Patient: sex F, age 41
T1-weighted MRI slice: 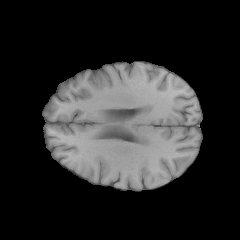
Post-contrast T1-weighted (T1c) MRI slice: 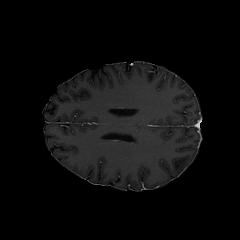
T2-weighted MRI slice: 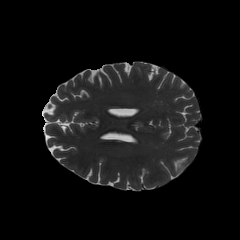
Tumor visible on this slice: no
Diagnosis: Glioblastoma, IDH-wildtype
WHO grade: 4